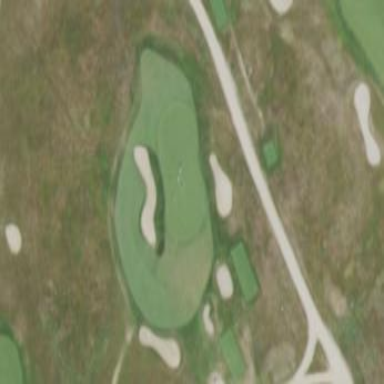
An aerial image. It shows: Rough area on grassy golf course.